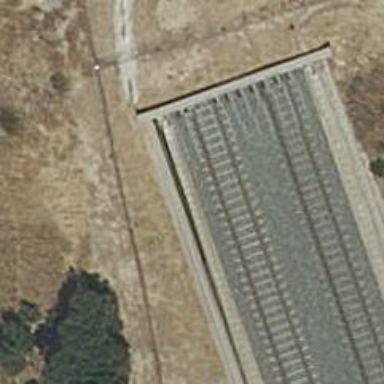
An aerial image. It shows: Railway tunnel with overhead electrified contact lines.